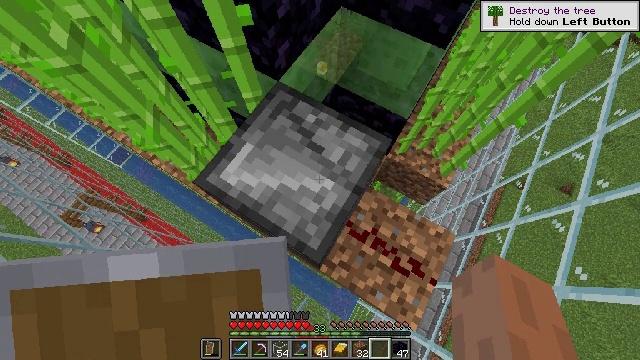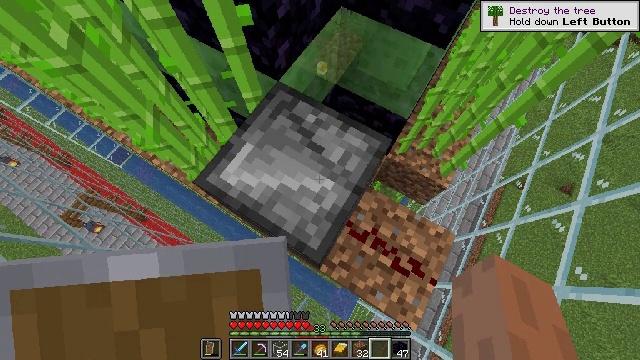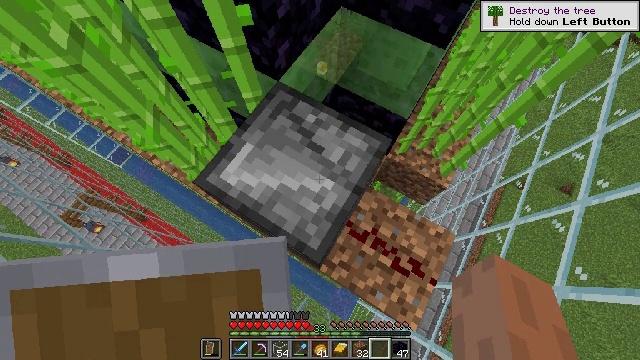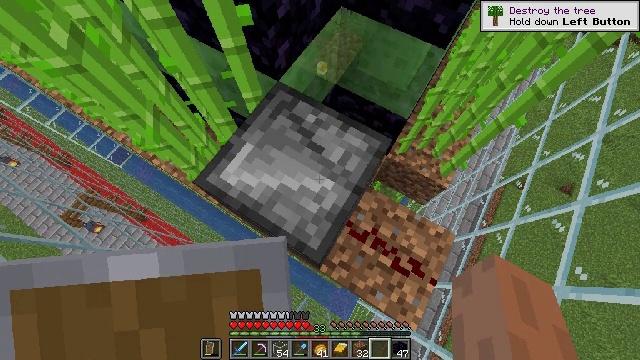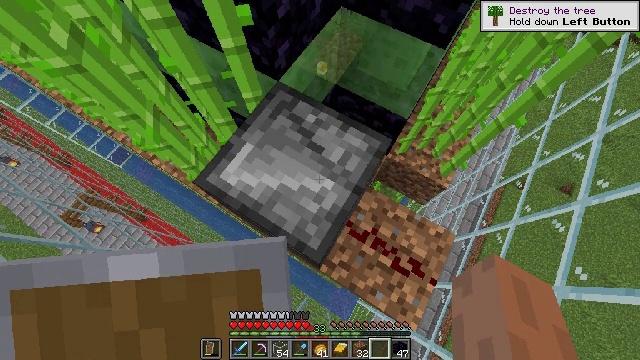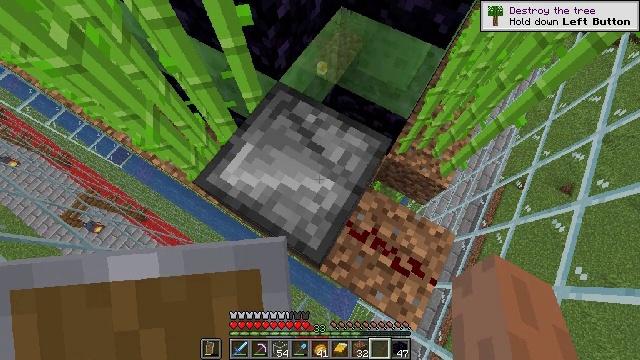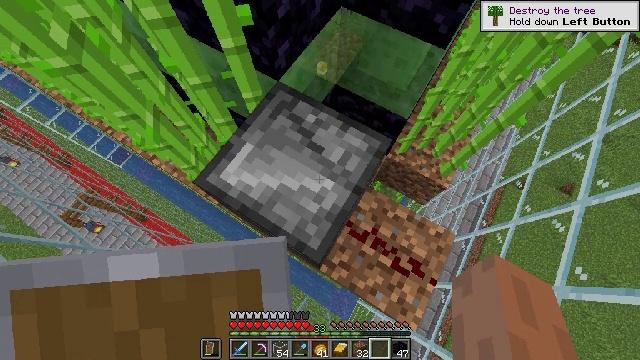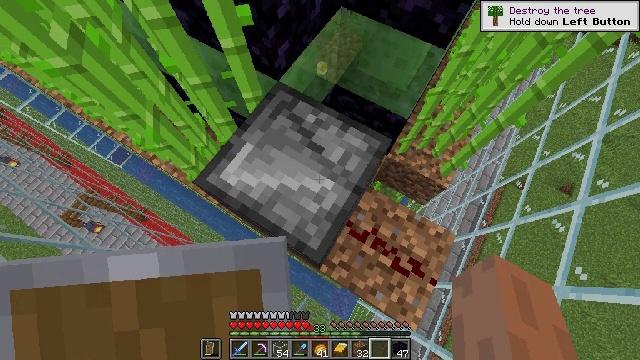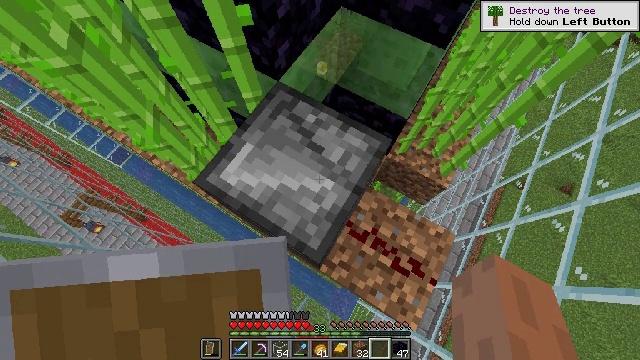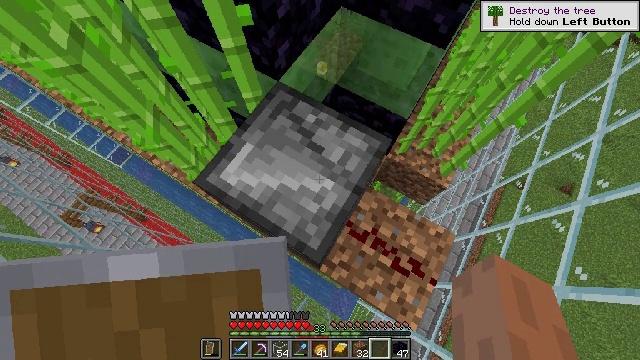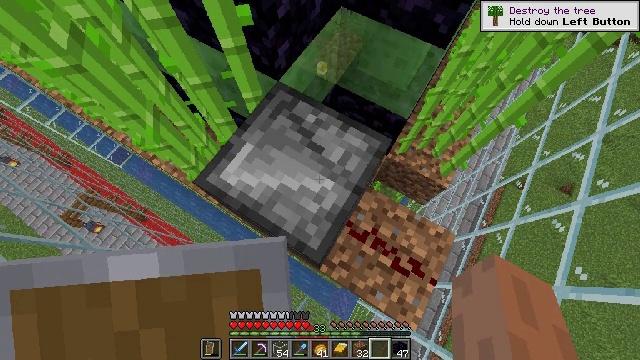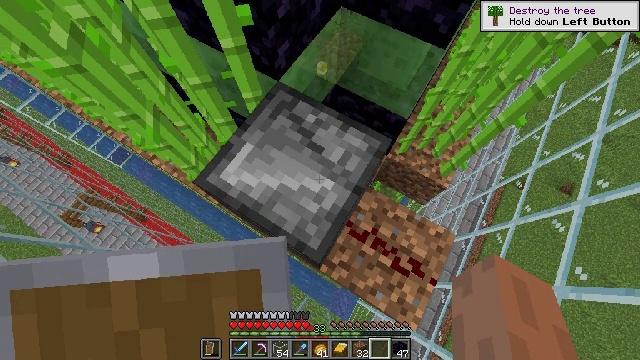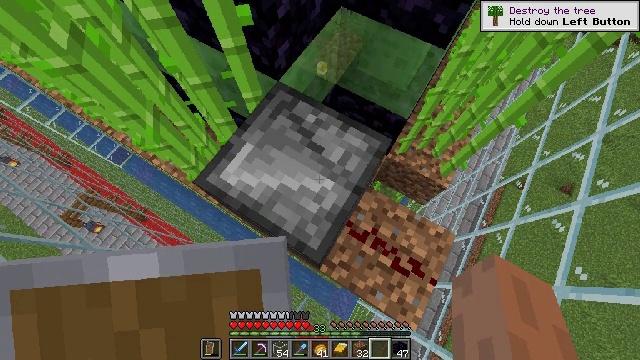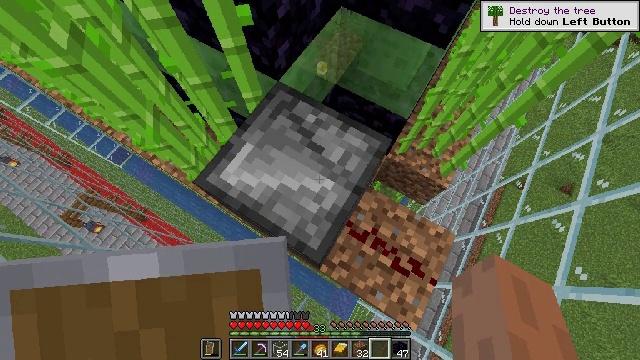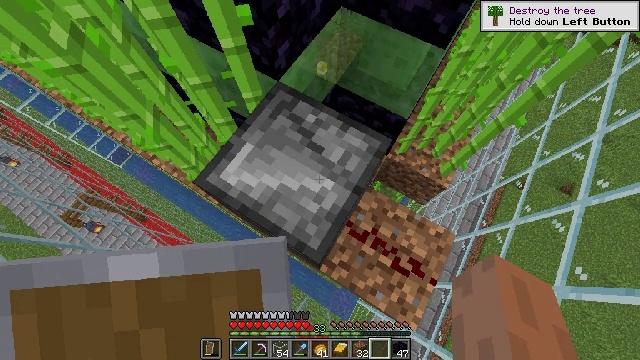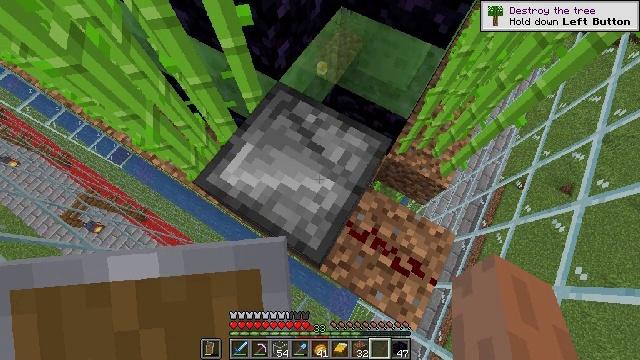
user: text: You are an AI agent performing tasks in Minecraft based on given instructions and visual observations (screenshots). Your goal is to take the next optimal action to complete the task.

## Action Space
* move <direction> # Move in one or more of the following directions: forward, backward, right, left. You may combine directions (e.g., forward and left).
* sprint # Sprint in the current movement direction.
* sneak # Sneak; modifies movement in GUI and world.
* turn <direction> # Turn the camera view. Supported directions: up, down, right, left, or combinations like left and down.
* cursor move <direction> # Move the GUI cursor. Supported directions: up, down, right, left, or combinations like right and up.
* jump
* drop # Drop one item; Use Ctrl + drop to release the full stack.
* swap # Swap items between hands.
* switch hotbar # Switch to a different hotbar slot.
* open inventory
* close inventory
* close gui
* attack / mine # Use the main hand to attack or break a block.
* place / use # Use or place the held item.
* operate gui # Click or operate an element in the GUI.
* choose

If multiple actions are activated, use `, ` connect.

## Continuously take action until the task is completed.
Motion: motion action
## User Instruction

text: Break the observer to move it.
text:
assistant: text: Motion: no_op
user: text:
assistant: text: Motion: no_op
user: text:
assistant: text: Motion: no_op
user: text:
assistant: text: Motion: no_op
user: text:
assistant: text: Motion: no_op
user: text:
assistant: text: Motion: no_op
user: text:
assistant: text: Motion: no_op
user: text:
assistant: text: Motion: no_op
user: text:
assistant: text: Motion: no_op
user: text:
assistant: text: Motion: no_op
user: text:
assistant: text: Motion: no_op
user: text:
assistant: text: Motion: no_op
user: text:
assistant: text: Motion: no_op
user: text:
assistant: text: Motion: no_op
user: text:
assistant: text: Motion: no_op
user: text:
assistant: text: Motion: no_op
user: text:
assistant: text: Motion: no_op
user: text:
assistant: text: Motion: no_op
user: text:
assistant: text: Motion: no_op
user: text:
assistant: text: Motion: no_op
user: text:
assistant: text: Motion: no_op
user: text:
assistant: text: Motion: no_op
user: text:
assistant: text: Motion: no_op
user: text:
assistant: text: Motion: no_op
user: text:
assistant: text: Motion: no_op
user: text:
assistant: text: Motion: no_op
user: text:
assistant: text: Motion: no_op
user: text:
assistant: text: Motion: no_op
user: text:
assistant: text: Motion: no_op
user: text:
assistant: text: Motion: no_op